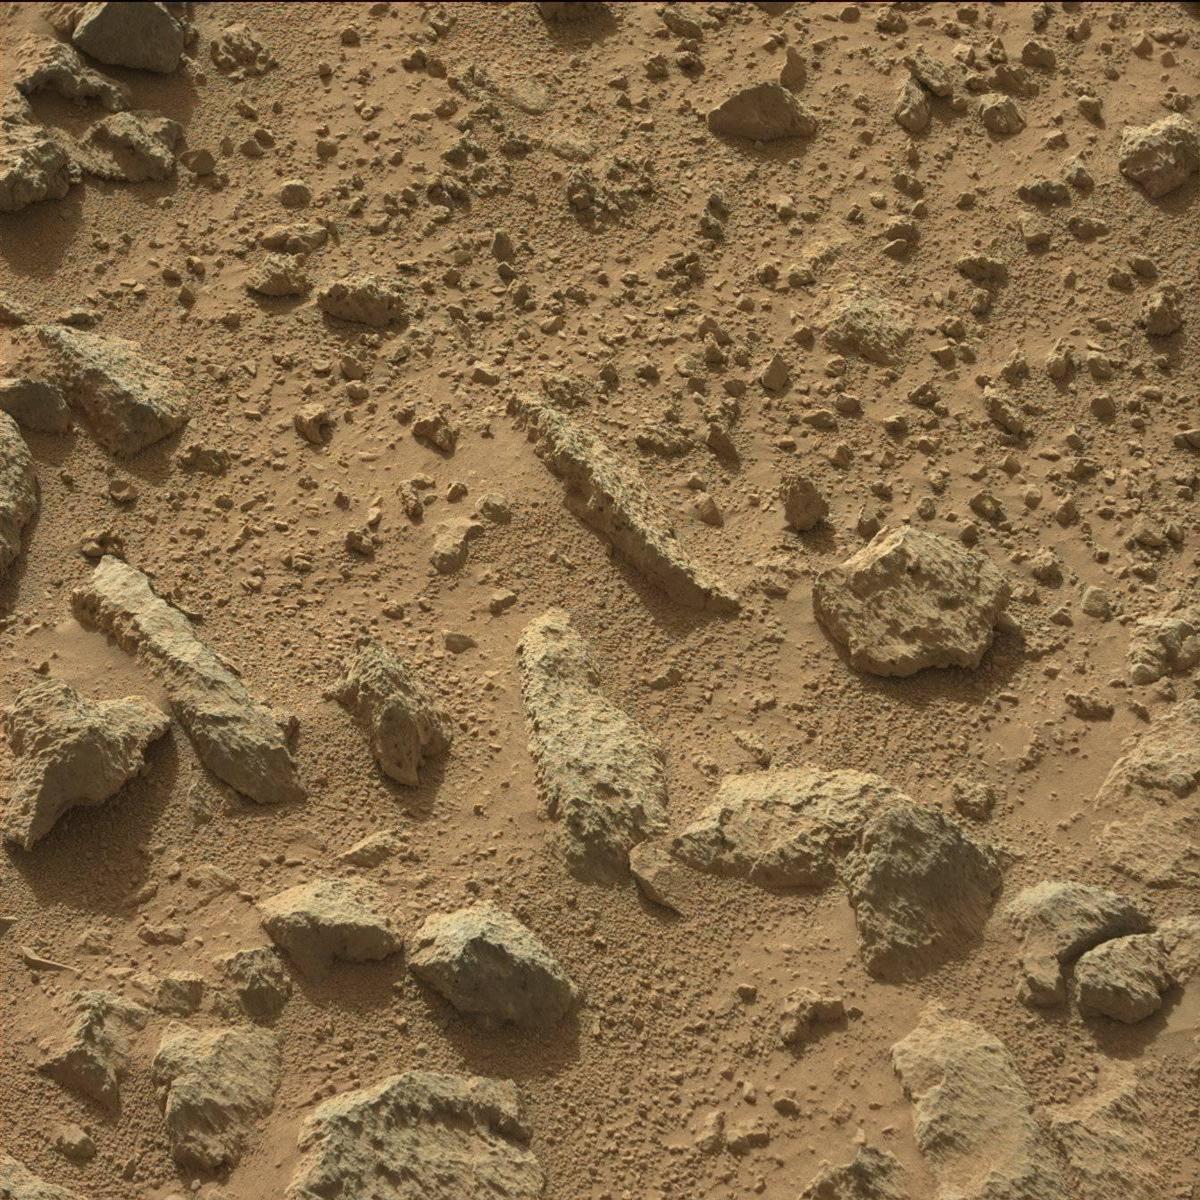
Terrain classes present: Bedrock, Sand / Soil